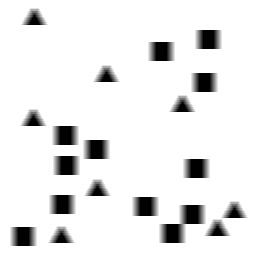
Squares: 12
Triangles: 8
Stars: 0
Total shapes: 20